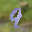
Label: 9